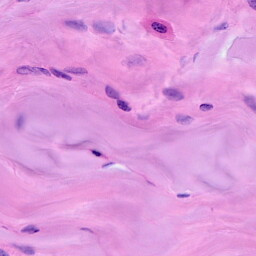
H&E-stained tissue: Breast